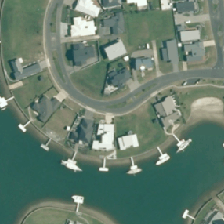
Land cover: urban_build_up